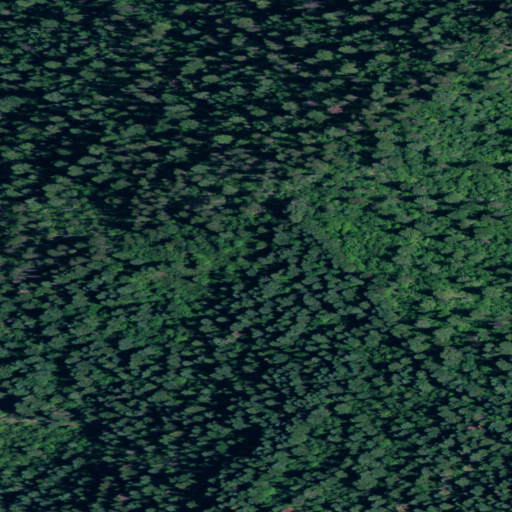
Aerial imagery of mountain in Idaho named Avery Hill containing evergreen forest, deciduous forest, and shrub